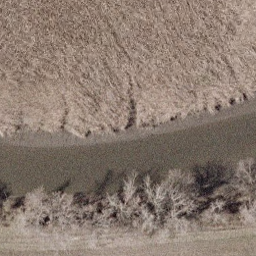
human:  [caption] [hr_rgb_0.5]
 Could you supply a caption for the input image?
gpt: Lots of plants wilted on both banks of the river .

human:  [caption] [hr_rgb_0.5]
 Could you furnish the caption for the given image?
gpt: A river with plants wilted on both banks of the river .

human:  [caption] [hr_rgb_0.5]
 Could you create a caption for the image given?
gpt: Grey plants wilted on both banks of the river .

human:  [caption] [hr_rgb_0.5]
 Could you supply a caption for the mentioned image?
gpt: It is a river with plants wilted on both banks of the river .

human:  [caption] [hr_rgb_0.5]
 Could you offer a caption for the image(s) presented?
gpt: A river go through the desolate land .